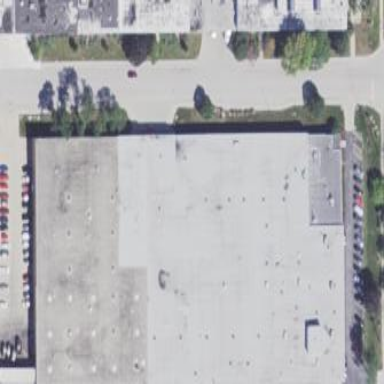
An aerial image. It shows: Warehouse building.